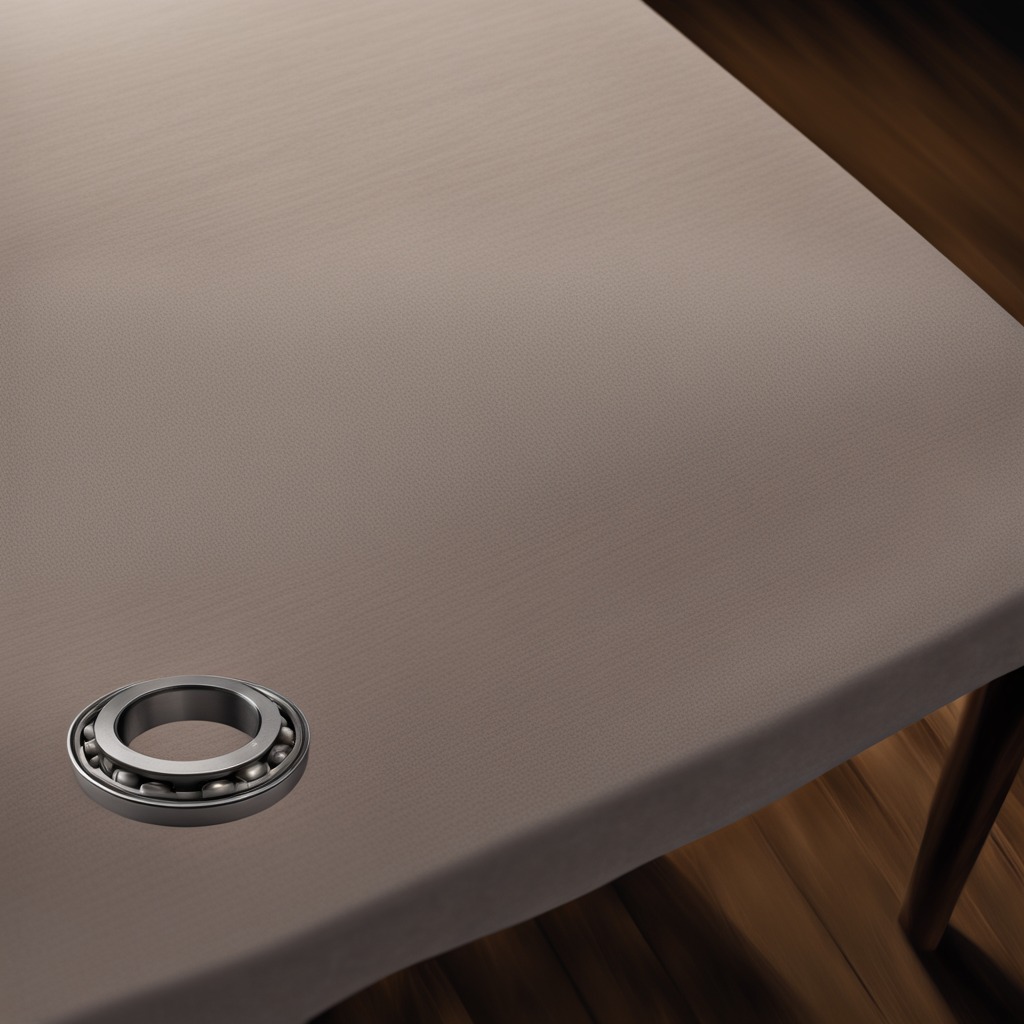
A metal ball bearing is lying on a wooden table.